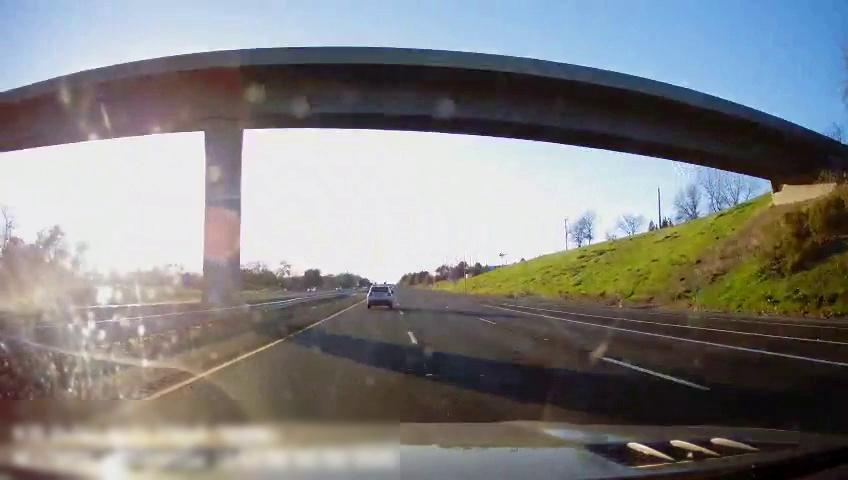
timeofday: Day
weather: Cloudy
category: Drivable Space
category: Drivable Space
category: Vehicles | Car
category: Vehicles | SUV
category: Lanes | Alternate Lane
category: Lanes | Current Lane
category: Lanes | Current Lane
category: Lanes | Alternate Lane
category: Lanes | Alternate Lane
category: Lanes | Alternate Lane